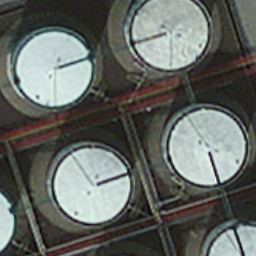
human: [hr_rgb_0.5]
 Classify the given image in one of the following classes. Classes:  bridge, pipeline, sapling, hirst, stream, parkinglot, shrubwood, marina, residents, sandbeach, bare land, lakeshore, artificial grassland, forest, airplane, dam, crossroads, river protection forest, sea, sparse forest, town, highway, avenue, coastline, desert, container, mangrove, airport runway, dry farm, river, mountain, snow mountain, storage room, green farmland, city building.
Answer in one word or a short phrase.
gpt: storage room